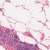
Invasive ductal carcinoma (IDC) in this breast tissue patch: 0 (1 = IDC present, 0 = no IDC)